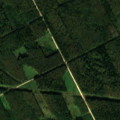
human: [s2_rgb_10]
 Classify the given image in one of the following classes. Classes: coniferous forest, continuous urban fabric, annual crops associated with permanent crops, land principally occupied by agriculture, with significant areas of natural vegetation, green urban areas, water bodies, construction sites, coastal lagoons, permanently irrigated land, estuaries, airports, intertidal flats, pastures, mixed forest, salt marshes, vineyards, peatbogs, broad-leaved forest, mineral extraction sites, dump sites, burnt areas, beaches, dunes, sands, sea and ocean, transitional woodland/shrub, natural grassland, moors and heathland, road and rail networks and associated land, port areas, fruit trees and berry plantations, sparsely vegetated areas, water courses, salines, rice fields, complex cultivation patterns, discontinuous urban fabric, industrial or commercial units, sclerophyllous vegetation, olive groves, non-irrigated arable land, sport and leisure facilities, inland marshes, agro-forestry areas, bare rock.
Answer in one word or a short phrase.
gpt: broad-leaved forest, mixed forest